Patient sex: M
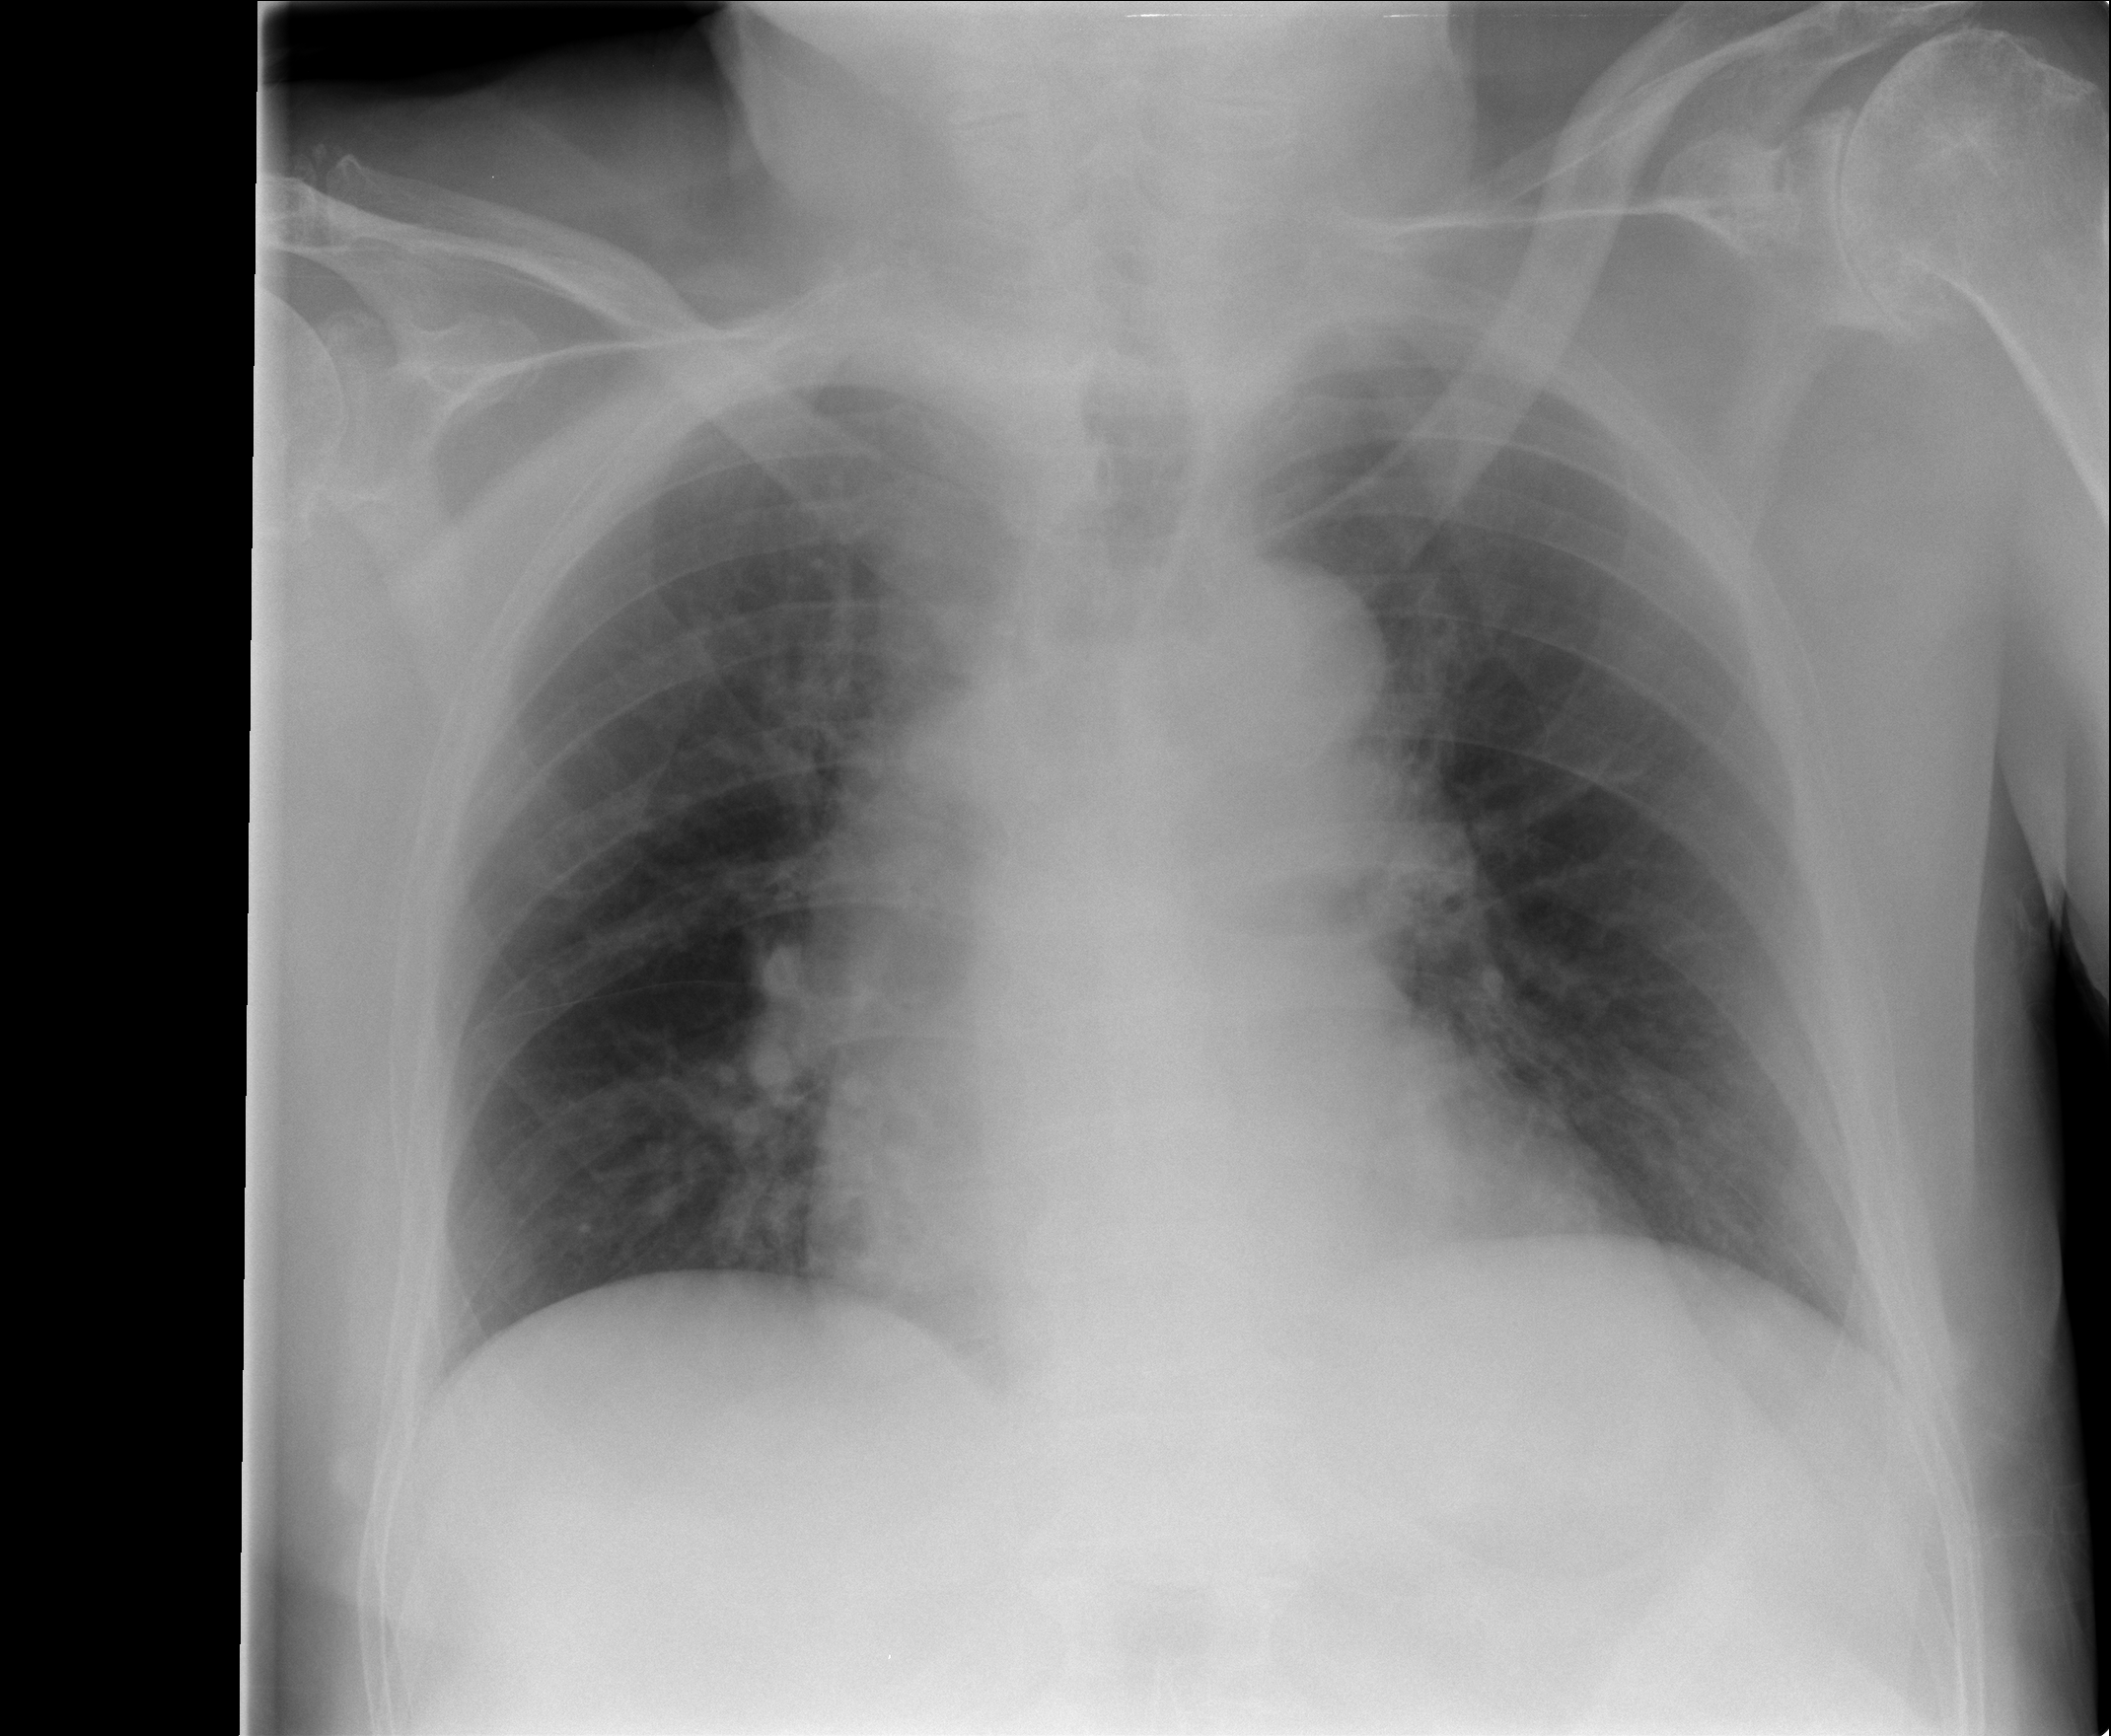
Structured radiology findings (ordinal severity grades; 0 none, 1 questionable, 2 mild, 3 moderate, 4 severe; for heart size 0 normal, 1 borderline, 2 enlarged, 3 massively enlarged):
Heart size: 0
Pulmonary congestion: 1
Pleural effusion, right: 0
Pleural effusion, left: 0
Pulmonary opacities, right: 0
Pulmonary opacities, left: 0
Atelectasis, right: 0
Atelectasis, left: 0